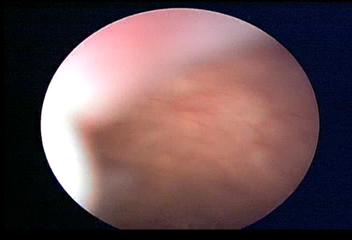
Modality: WLC
Class: Normal mucosa
Bladder cancer association: No